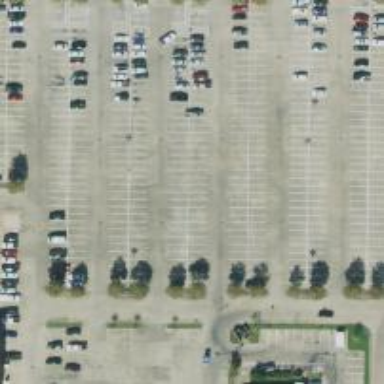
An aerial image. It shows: Parking space is available.